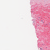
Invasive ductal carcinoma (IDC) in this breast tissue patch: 0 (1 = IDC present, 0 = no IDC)